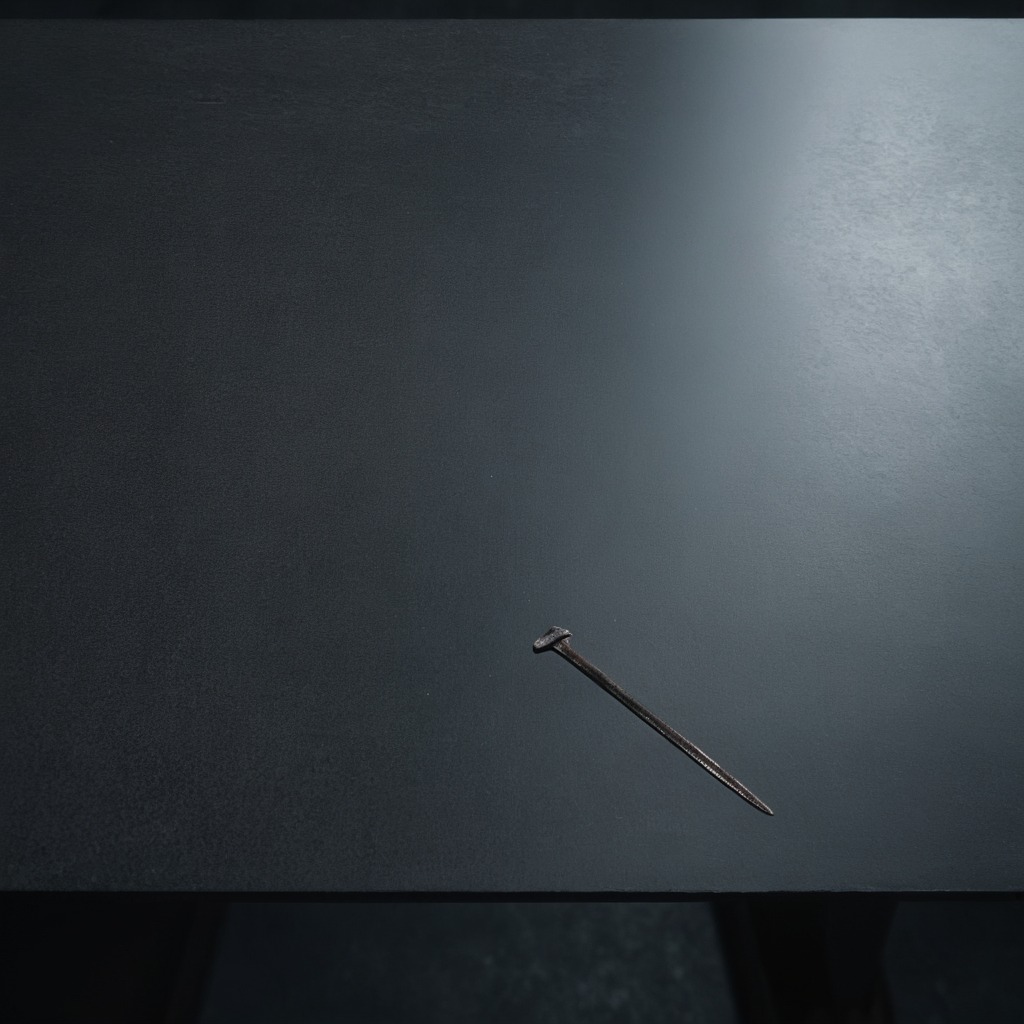
An iron nail is lying on the clean granite table inside a workshop at night.